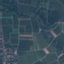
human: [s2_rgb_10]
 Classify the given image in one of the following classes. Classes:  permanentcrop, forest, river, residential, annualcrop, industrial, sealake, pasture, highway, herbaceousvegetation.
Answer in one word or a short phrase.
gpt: PermanentCrop